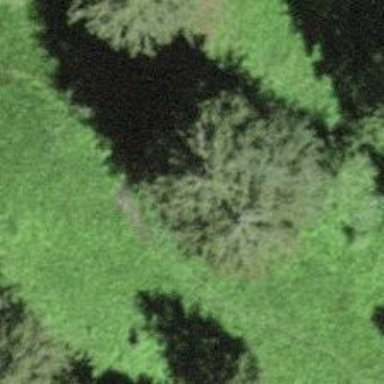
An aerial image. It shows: Grassy path.